Interaction volume radius: 10 \u00c5
Interaction volume height: 25 \u00c5
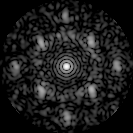
Disorder parameter: 0.5291